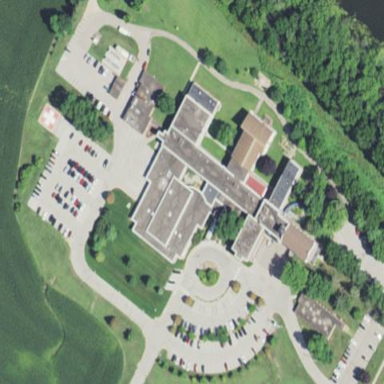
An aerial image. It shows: Healthcare facility identified as hospital.